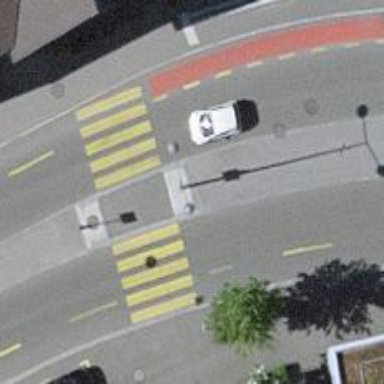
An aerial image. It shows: Marked zebra crossing with pedestrian island.